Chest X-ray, AP view. Patient: 12 years old, sex F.
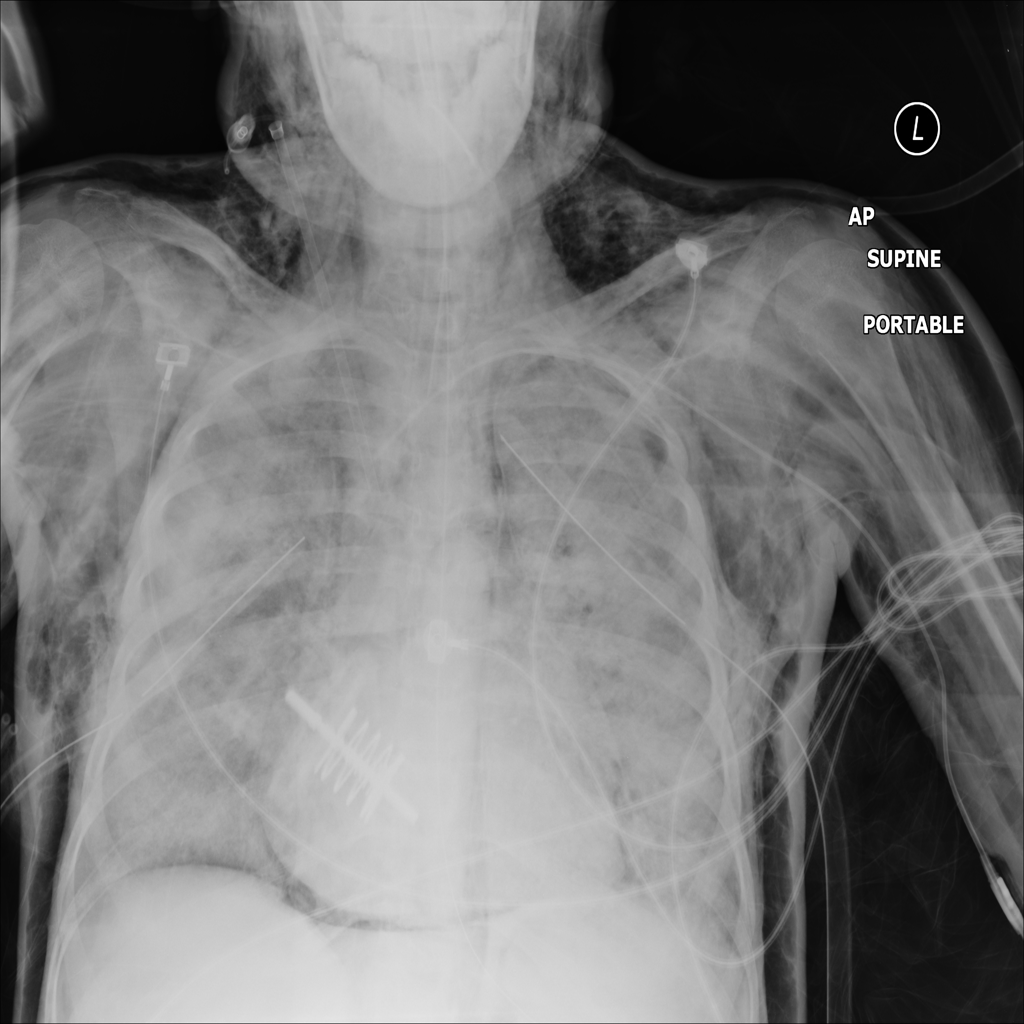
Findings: No Finding